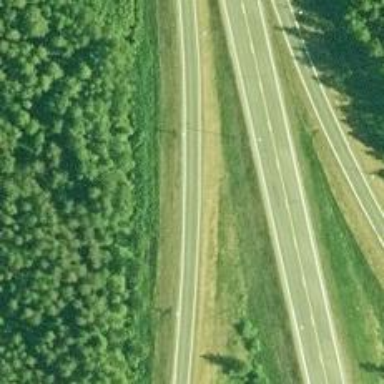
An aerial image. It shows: Asphalt trunk link road.